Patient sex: F
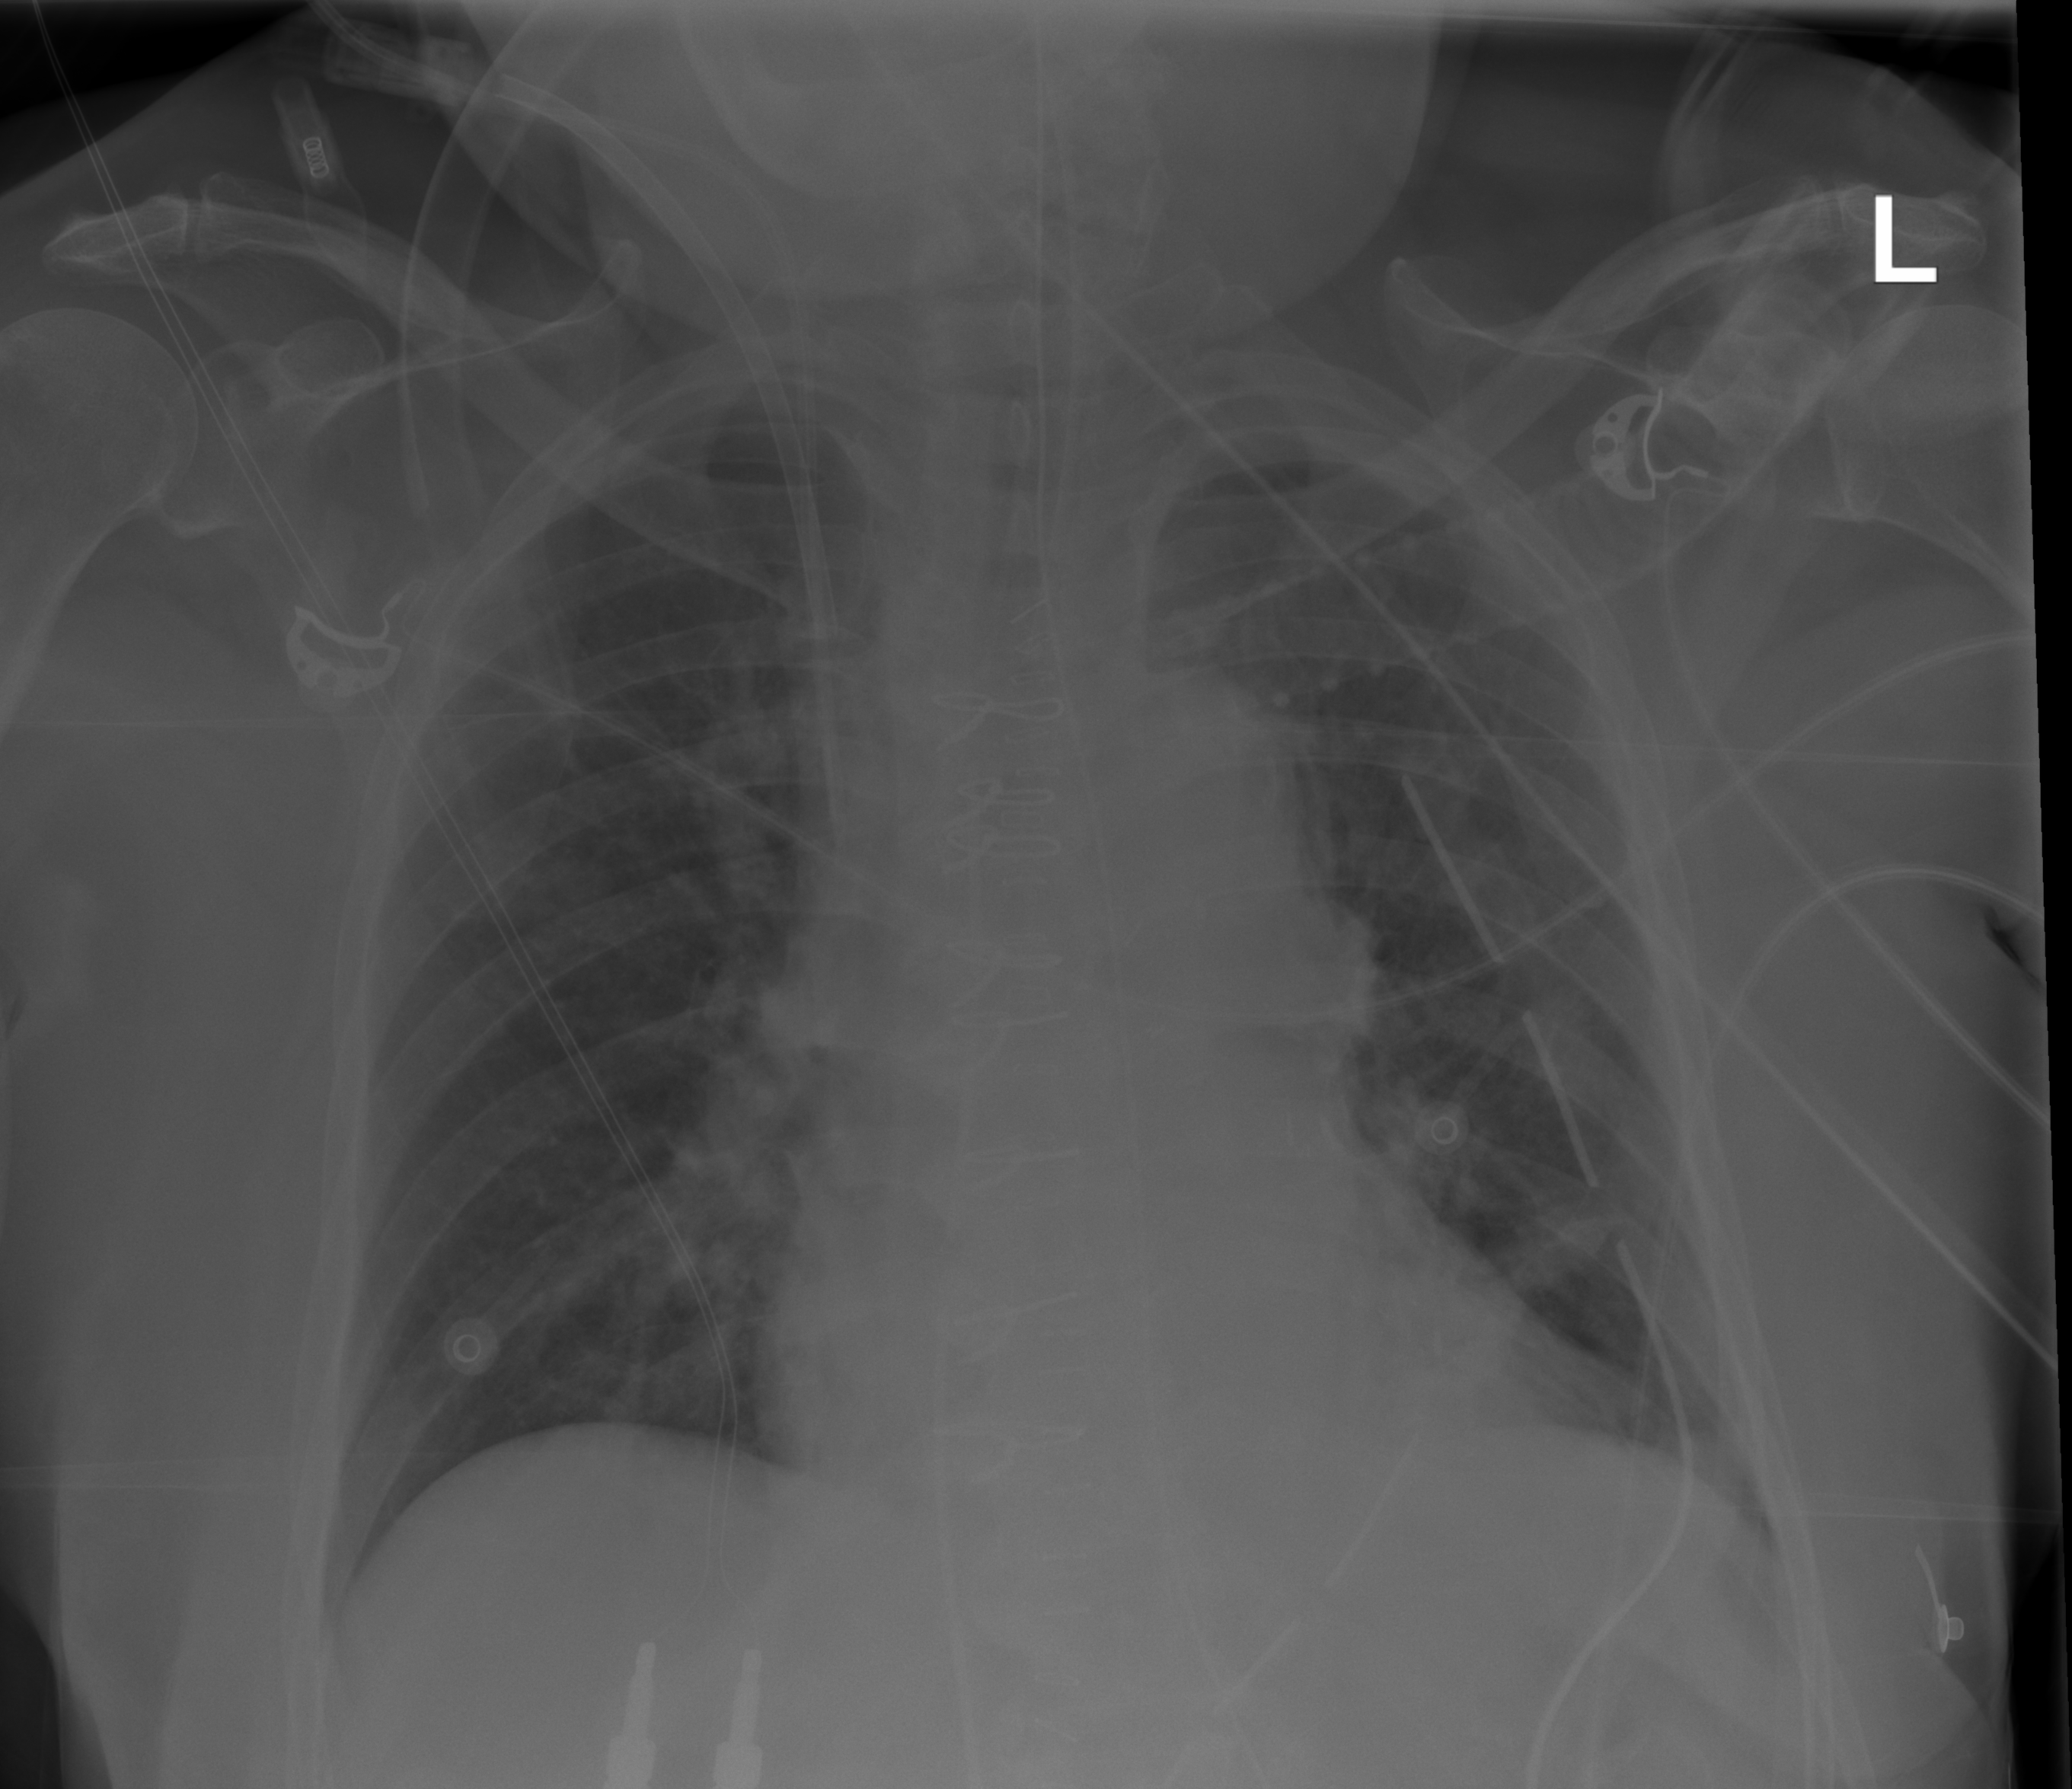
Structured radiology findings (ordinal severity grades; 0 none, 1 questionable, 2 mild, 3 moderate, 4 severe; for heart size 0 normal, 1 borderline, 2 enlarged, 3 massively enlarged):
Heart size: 0
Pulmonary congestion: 0
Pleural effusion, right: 0
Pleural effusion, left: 0
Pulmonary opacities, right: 0
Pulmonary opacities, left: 0
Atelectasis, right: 1
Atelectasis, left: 1